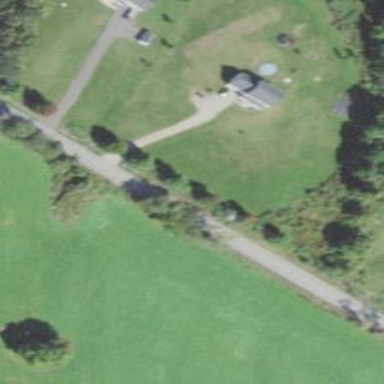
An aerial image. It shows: Residential driveway designated as service road.